Field crop: tomato
Growth stage: 2
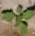
Species: solanum